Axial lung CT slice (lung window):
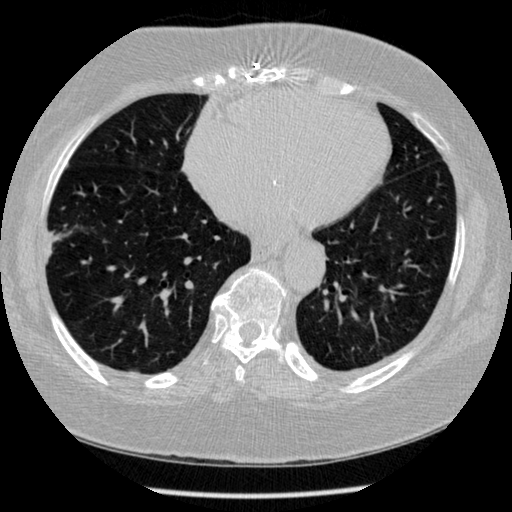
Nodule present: no